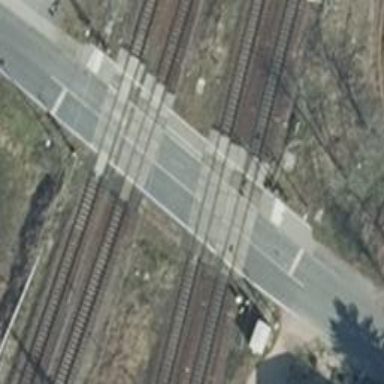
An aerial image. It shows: Railway with electrified contact lines.